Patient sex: M
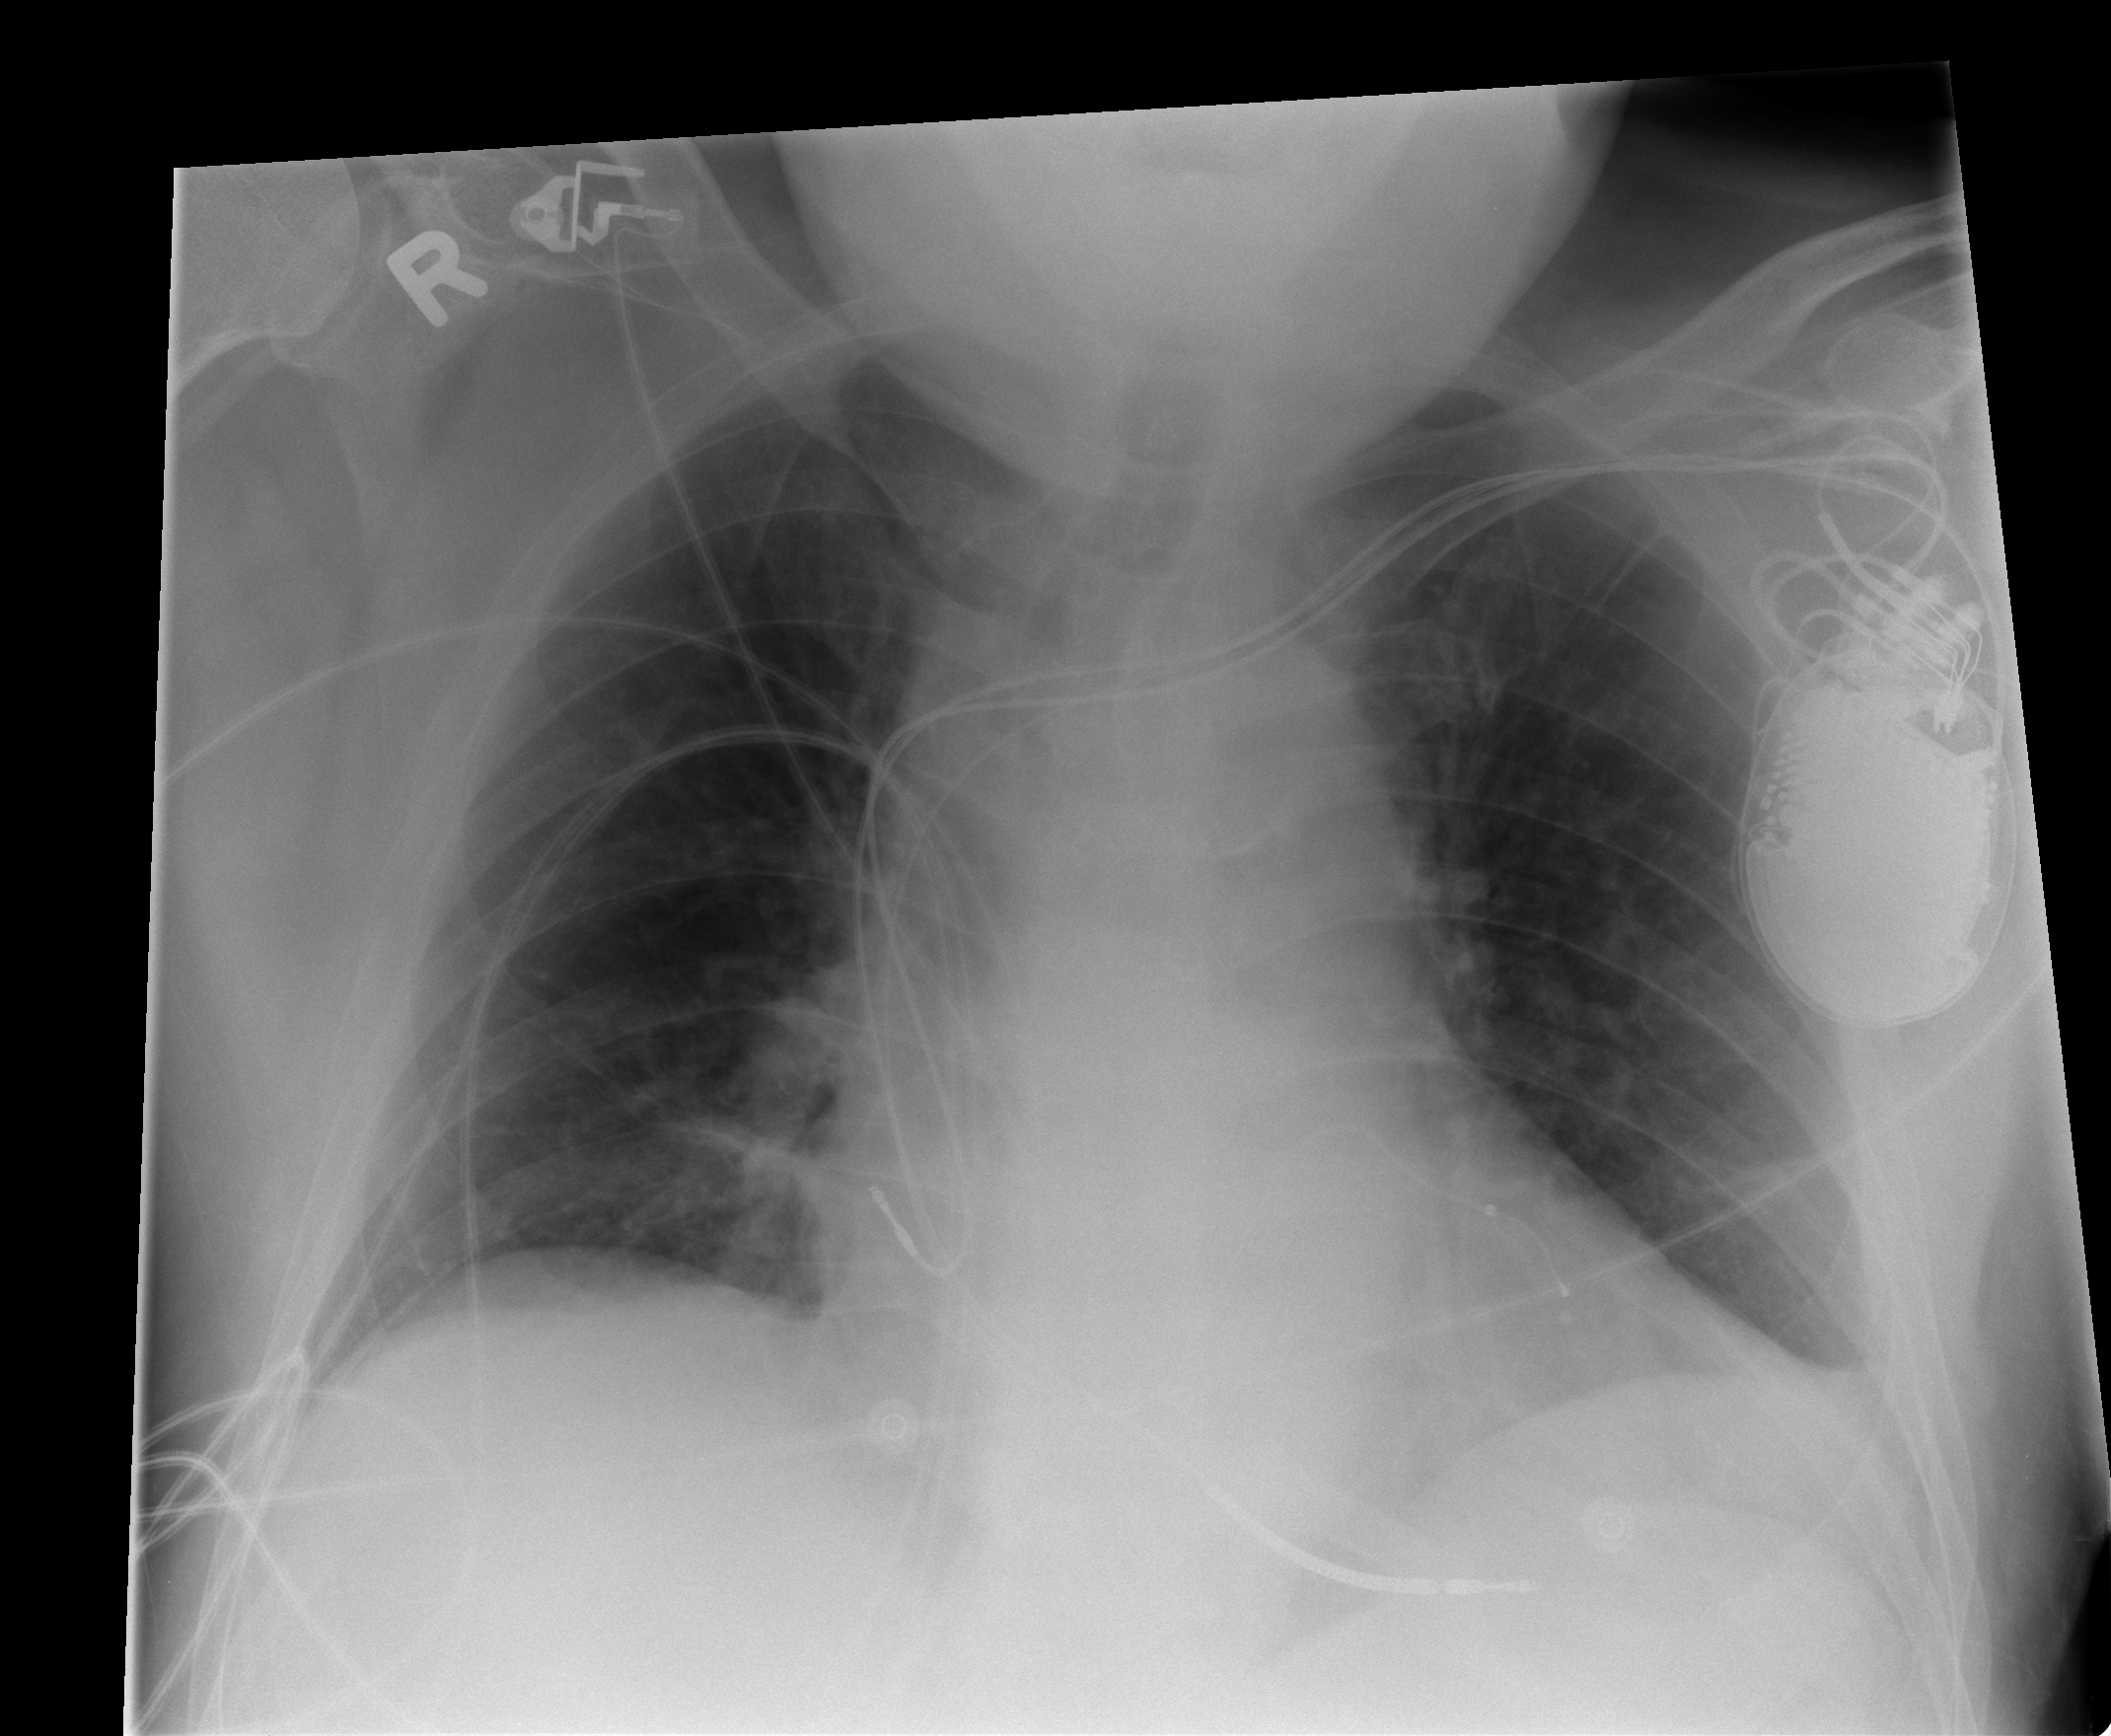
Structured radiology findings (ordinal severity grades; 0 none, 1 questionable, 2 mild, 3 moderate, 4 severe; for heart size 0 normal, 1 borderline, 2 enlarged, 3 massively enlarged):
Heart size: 2
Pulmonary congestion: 0
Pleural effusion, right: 0
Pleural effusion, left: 0
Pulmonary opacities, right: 0
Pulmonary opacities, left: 0
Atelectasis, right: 2
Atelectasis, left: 2